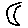
Label: moon